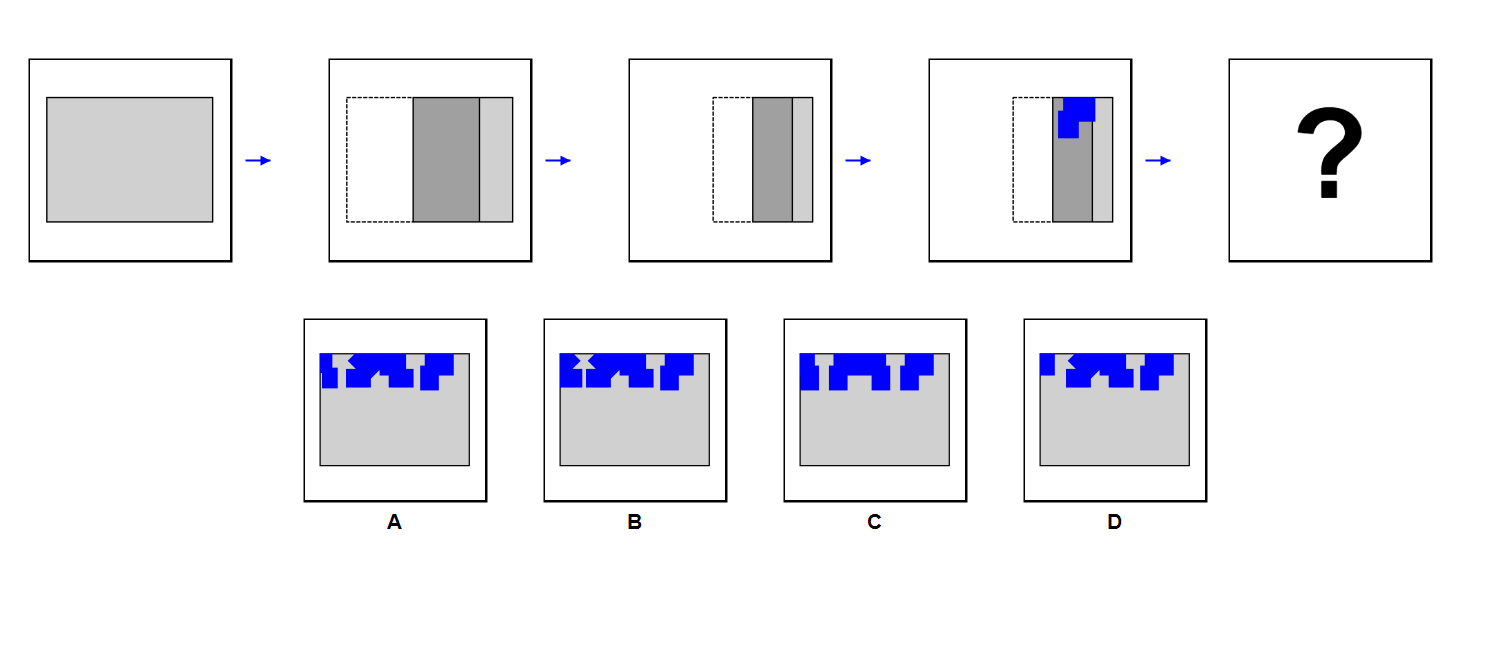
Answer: C